Interaction volume radius: 5 \u00c5
Interaction volume height: 10 \u00c5
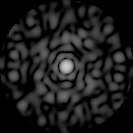
Disorder parameter: 0.8058